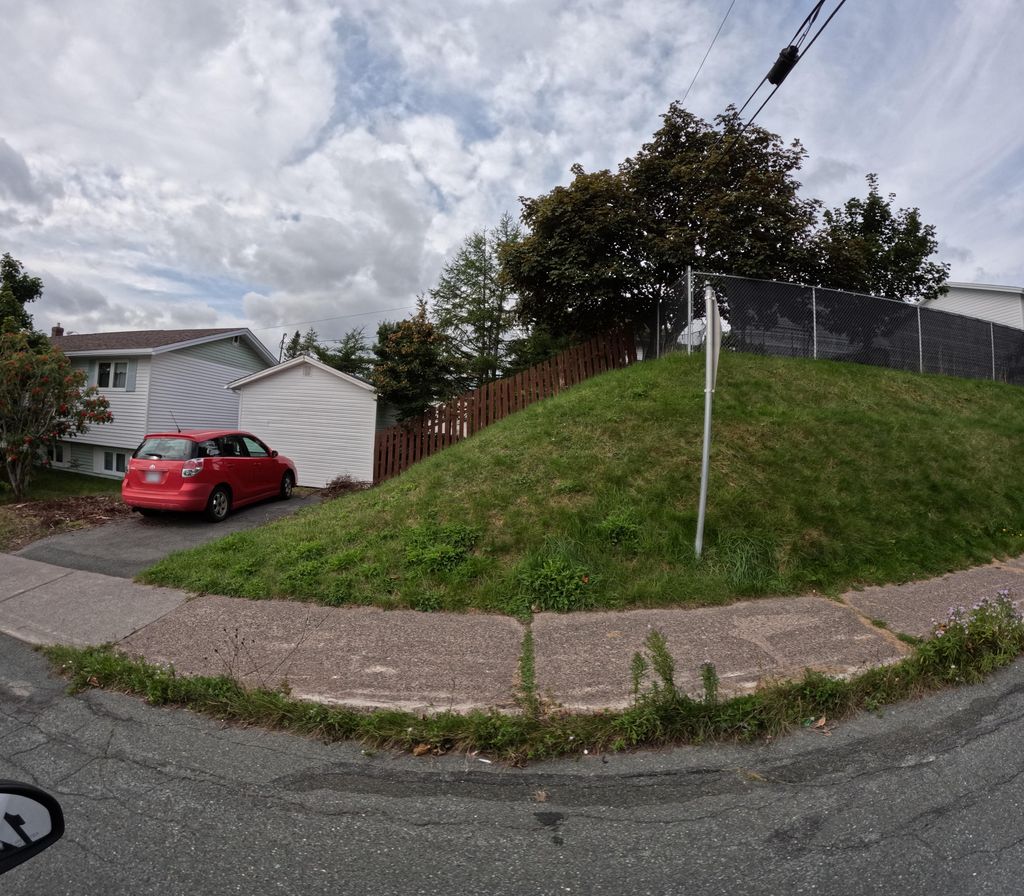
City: st_johns